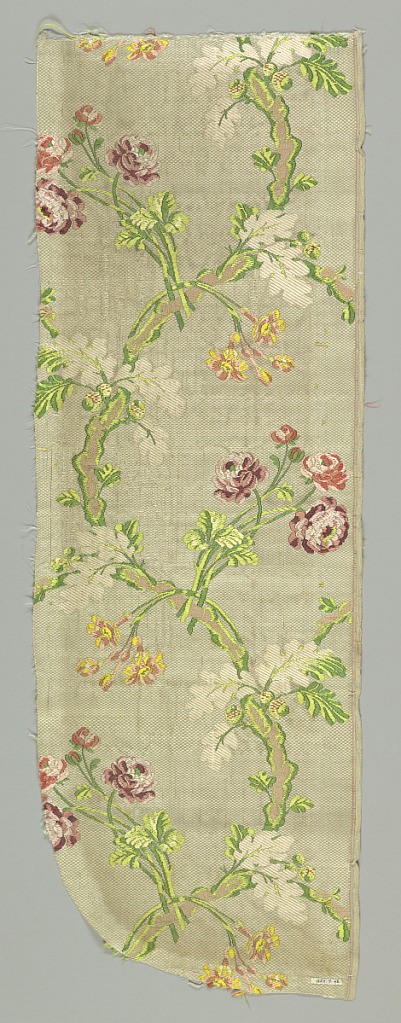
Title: Fragment
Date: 1750–1800
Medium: silk Technique: plain weave with discontinuous supplementary weft patterning (brocaded)
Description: White ground with large serpentine branch from which spring sprays of realistically drawn flowers, acorns and foliage, brocaded in polychrome silks.